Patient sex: F
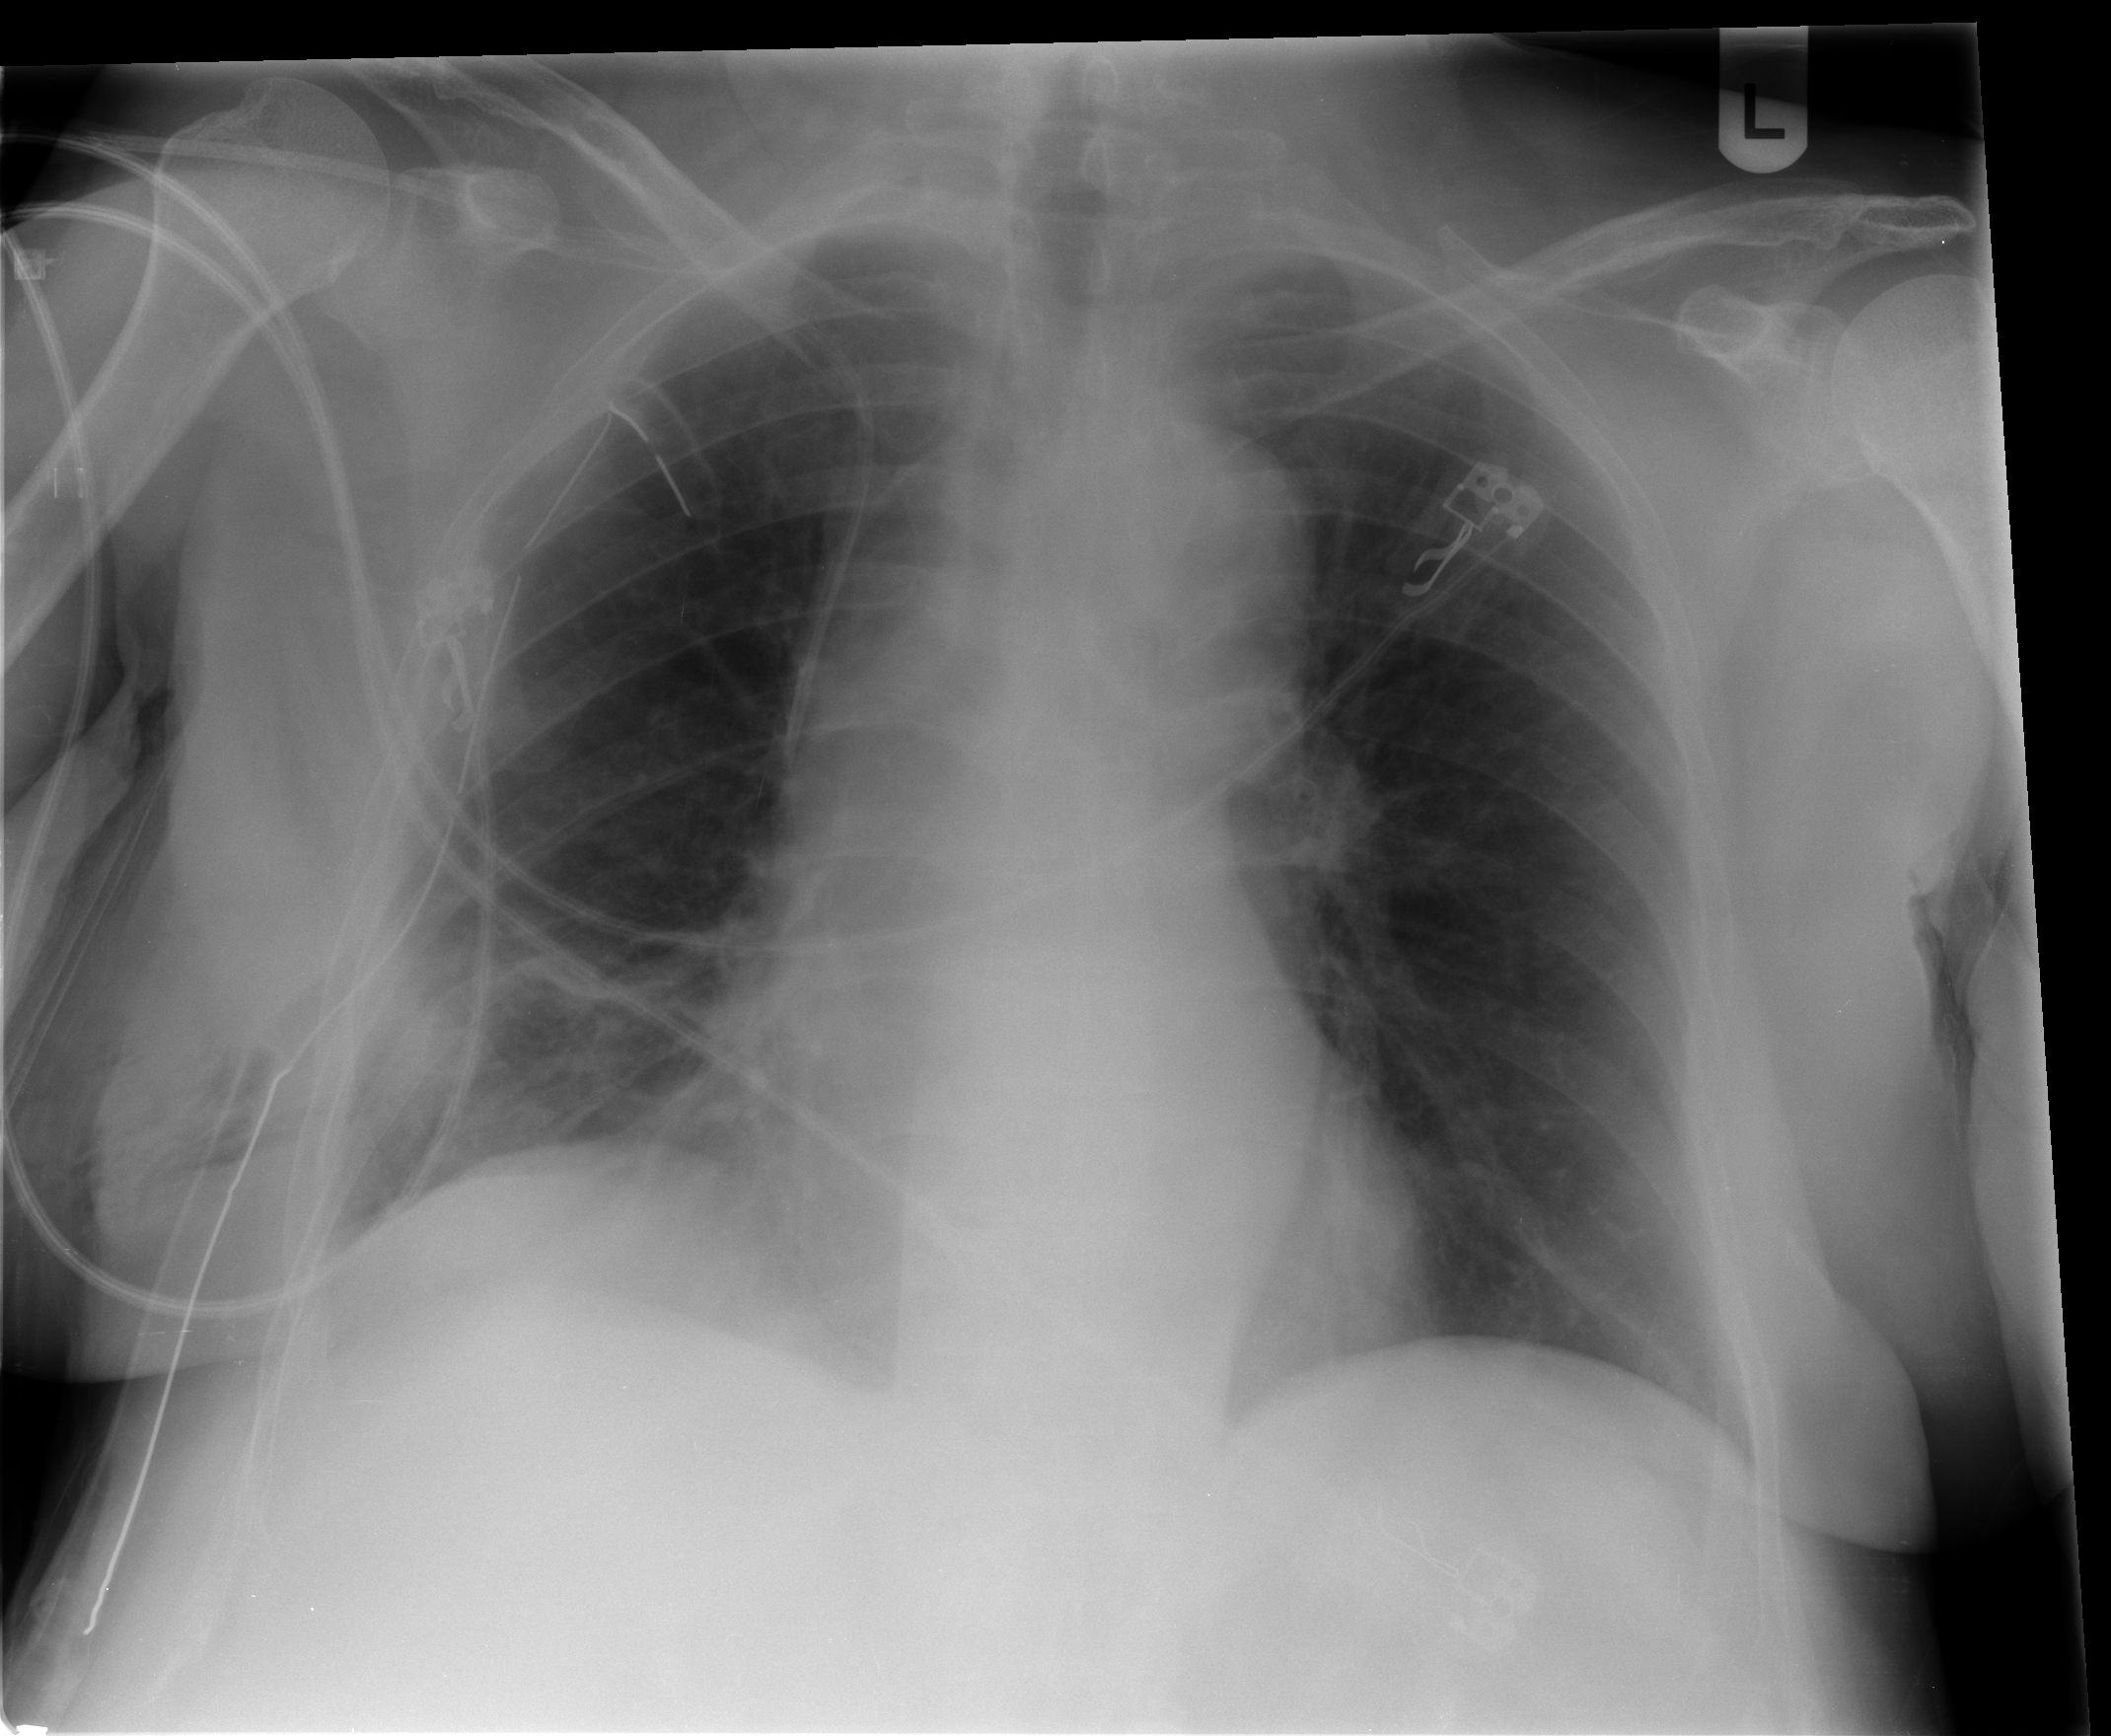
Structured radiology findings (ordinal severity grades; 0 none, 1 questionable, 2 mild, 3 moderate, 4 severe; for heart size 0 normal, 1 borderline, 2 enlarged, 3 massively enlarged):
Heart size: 2
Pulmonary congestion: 2
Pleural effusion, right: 0
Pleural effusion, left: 0
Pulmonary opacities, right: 2
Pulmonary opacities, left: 0
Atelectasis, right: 2
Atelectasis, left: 1